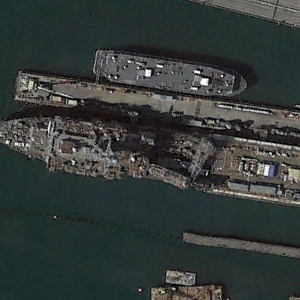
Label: combat